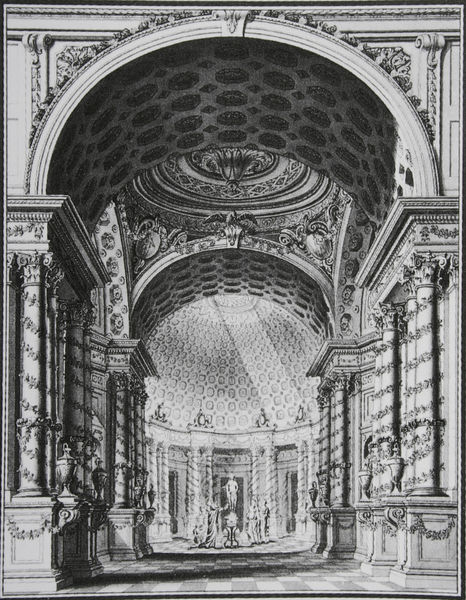
Titel: Bühnenbildentwurf für einen Tempel, der dem Apollon-Tempel im Lorbeersaal (Schloss Solitude) gleicht
Künstler: Reinhard Ferdinand Heinrich Fischer
Standort: Stuttgart
Institution: Stadtarchiv
Schlagwörter: blätter, gemälde, schatten, vogel, weiß, menschen, blumen, grau, licht, marmor, raum, schwarz, skizze, säule, säulen, zeichnung, blüten, gebäude, schloss, alt, architektur, barock, sockel, steine, taube, innenraum, kirche, figur, decke, pflanzen, renaissance, brunnen, amphore, garten, krug, ranken, skulptur, statue, vase, ansicht, bogen, perspektive, pflaster, türen, grafik, graphik, hof, figuren, rundbogen, kuppel, symmetrie, ornamente, verzierung, stuck, vasen, lichteinfall, plastik, podest, hoch, tor, galerie, halle, foto, fotografie, photographie, bögen, eingang, gang, gewölbe, lichtstrahl, antike, buch, torbogen, dom, denkmal, druck, schwarz weiss, radierung, stich, lithografie, fliesen, illustration, strahl, kachel, entwurf, altar, architrav, inneres, kapitelle, pantheon, rom, kapitell, girlanden, photo, portal, wappen, kirchenschiff, skulpturen, voluten, architrave, kircheninneres, antik, platten, bibliothek, kasetten, kassetten, kassettendecke, konsole, volute, museum, rosetten, säulenhalle, triumphbogen, kassette, verziehrung, aufriss, schwarz/weiß, nischen, tonnengewölbe, basen, rundbau, podeste, vierung, kassetendecke, decken, bahnhofshalle, podes, wert, technisch, raffael, seriendruck, ruam, kasseten, grabmale, 3d, fußbode, schwayrzweiß, gewöölbe